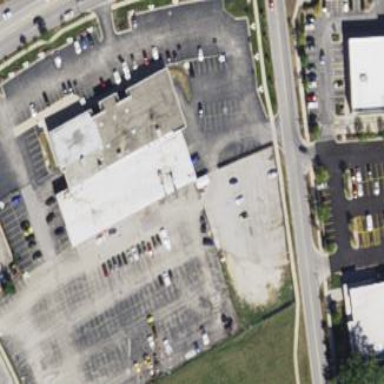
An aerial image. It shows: Commercial building with car shop.